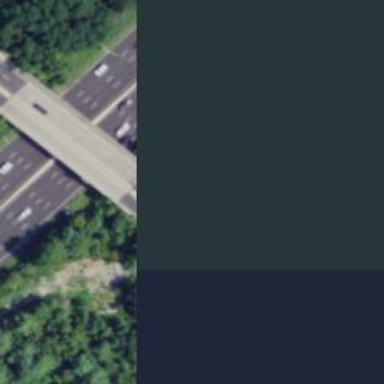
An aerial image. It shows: Trunk link highway.